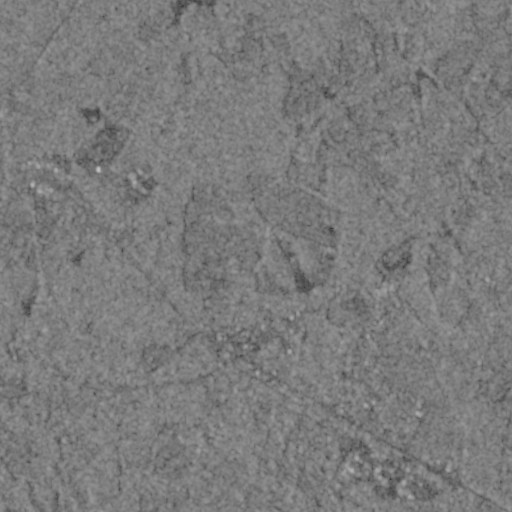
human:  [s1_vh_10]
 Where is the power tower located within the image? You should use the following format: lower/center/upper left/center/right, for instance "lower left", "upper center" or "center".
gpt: The power tower is located in the lower left of the image.
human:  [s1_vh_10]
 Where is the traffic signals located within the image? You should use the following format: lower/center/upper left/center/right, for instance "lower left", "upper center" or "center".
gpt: The traffic signals is located in the lower center of the image.
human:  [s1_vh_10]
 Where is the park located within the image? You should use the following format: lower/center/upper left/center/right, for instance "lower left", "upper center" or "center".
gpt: There is no park in the image.

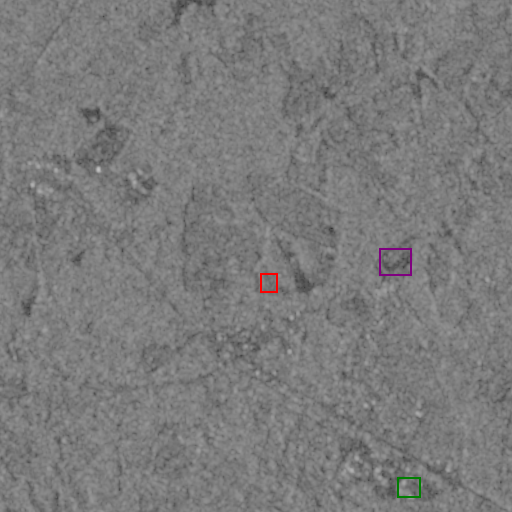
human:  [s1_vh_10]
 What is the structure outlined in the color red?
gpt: The structure outlined in red is a park.
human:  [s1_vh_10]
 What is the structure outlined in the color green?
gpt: The structure outlined in green is a building.
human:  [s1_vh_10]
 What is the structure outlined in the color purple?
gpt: The structure outlined in purple is a building.
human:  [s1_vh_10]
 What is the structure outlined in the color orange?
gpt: There is no orange outline.